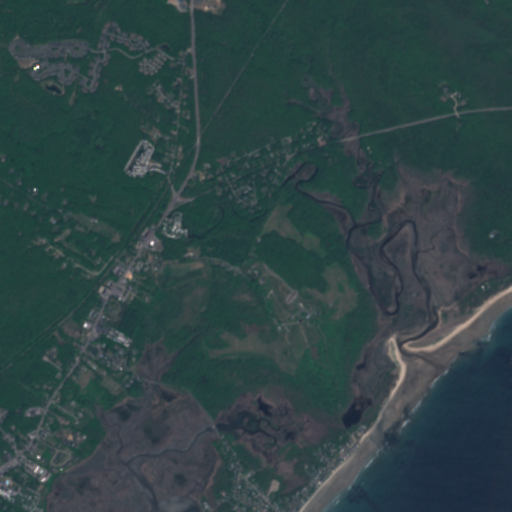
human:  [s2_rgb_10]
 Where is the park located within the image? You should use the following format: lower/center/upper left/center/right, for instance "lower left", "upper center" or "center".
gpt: The park is located in the center left of the image.
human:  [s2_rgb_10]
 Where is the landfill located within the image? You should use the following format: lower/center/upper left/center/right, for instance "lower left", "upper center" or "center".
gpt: There is no landfill in the image.